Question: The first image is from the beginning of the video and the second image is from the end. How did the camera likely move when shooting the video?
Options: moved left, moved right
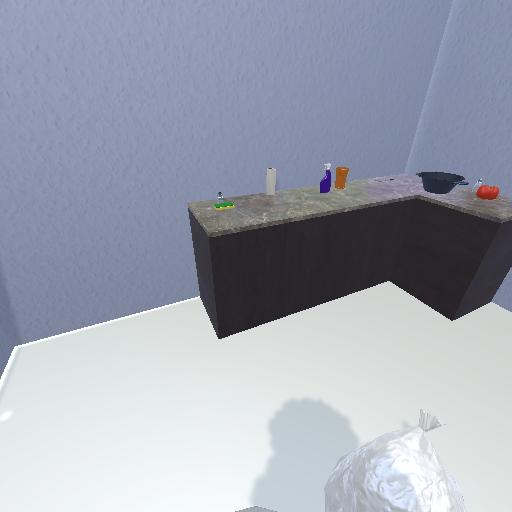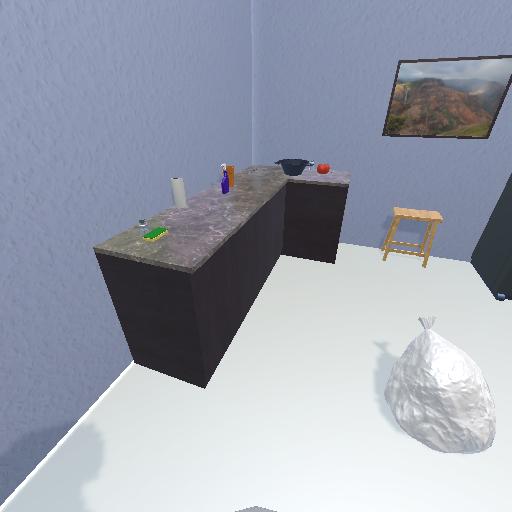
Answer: moved left